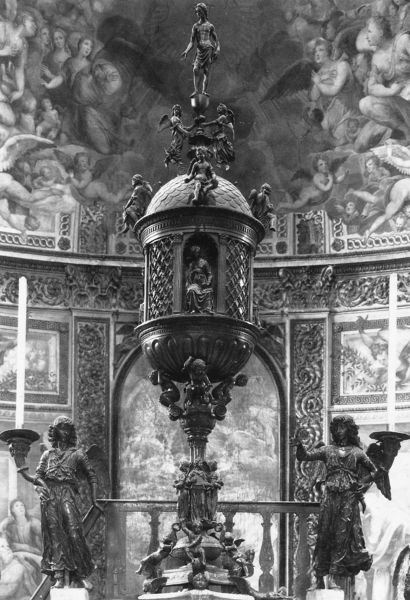
Titel: Hochaltarziborium
Künstler: Vecchietta
Standort: Siena, Dom (EU - I - Toskana)
Schlagwörter: gemälde, gott, himmel, wolken, malerei, ornament, kirche, engel, skulptur, statue, kuppel, ornamente, kerze, metall, plastik, gefäß, kerzenständer, kerzenhalter, trompeten, deckengemälde, fresko, sakral, sakralbau, trompete, trompeter, vollplastik